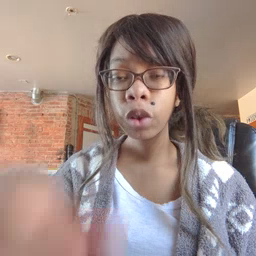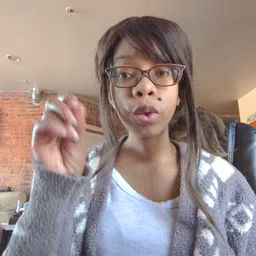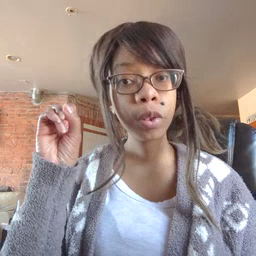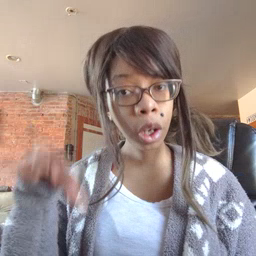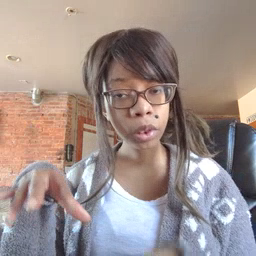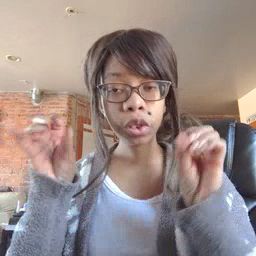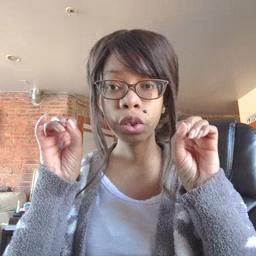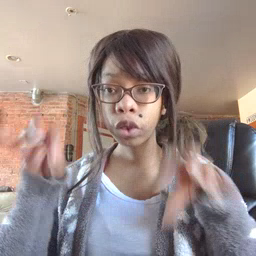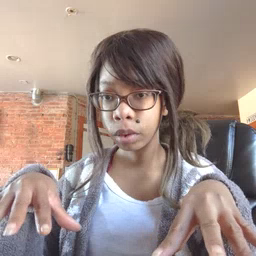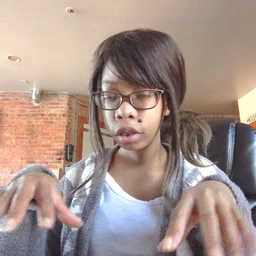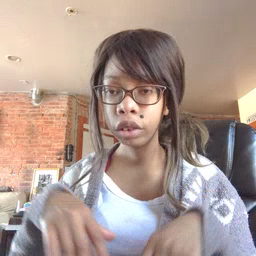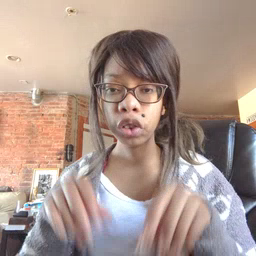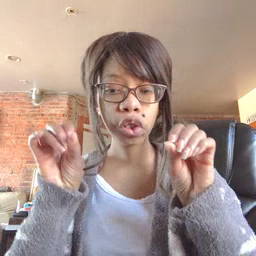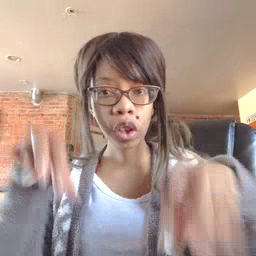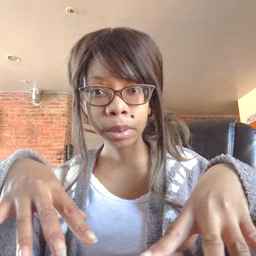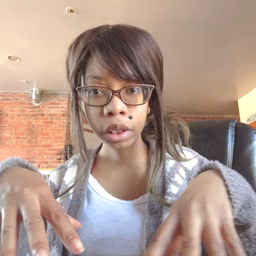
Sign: drop